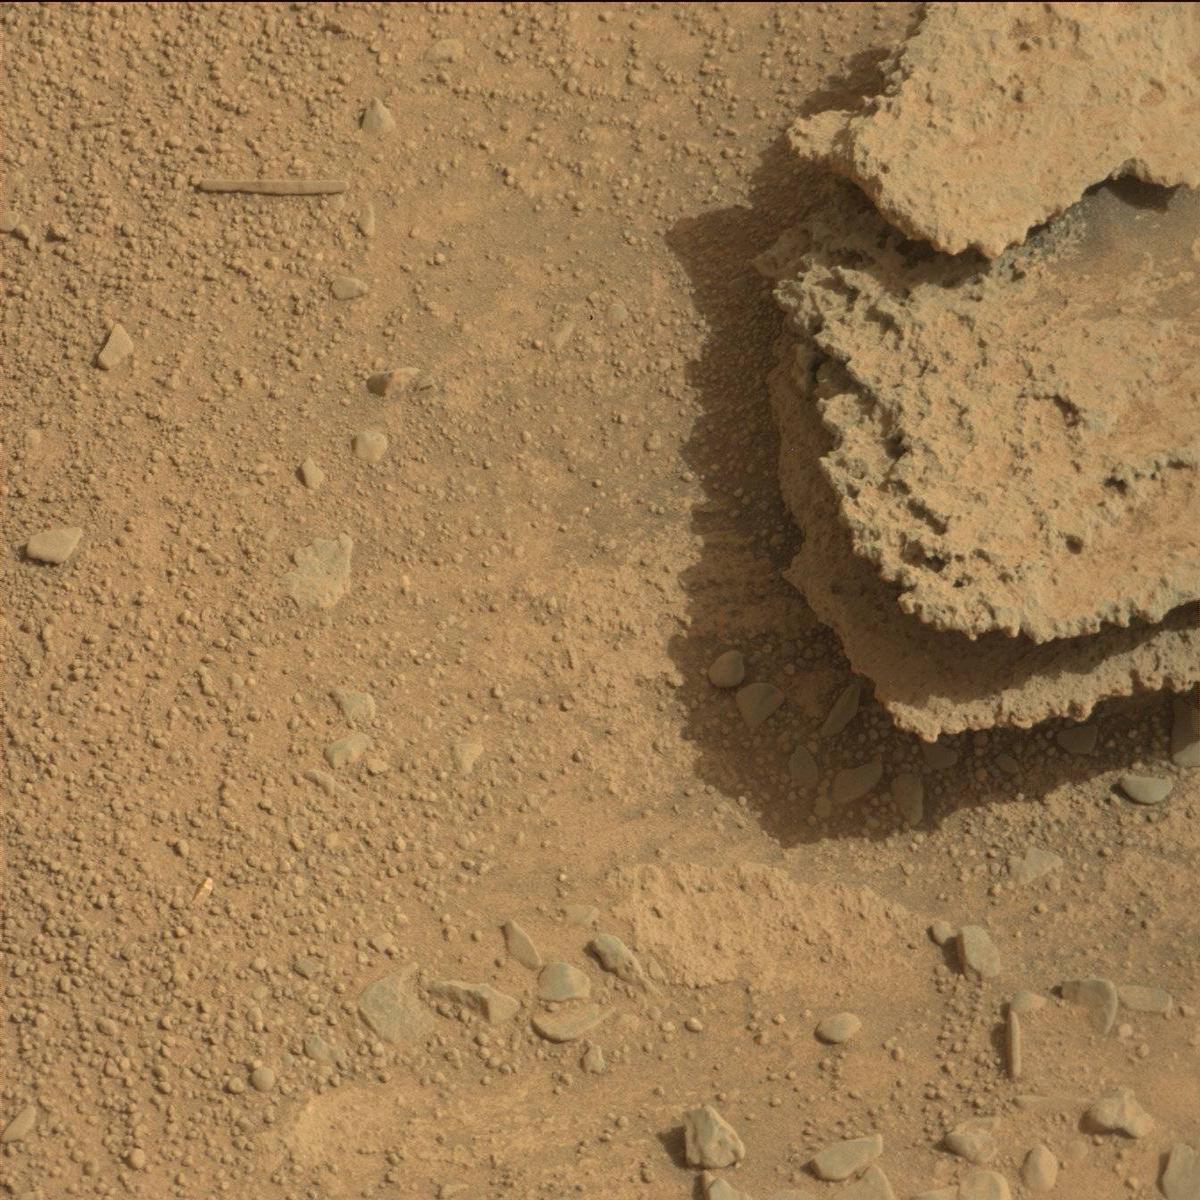
Terrain classes present: Bedrock, Rock, Sand / Soil